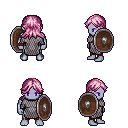
a pixel art fantasy rpg character, male body template, dark elf, purple skin, chain mail, red pants, pink loose hair, shield, four views (front, back, left, right), 2x2 character sprite sheet, small pixel art, hard edges, no anti-aliasing